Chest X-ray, PA view. Patient: 44 years old, sex F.
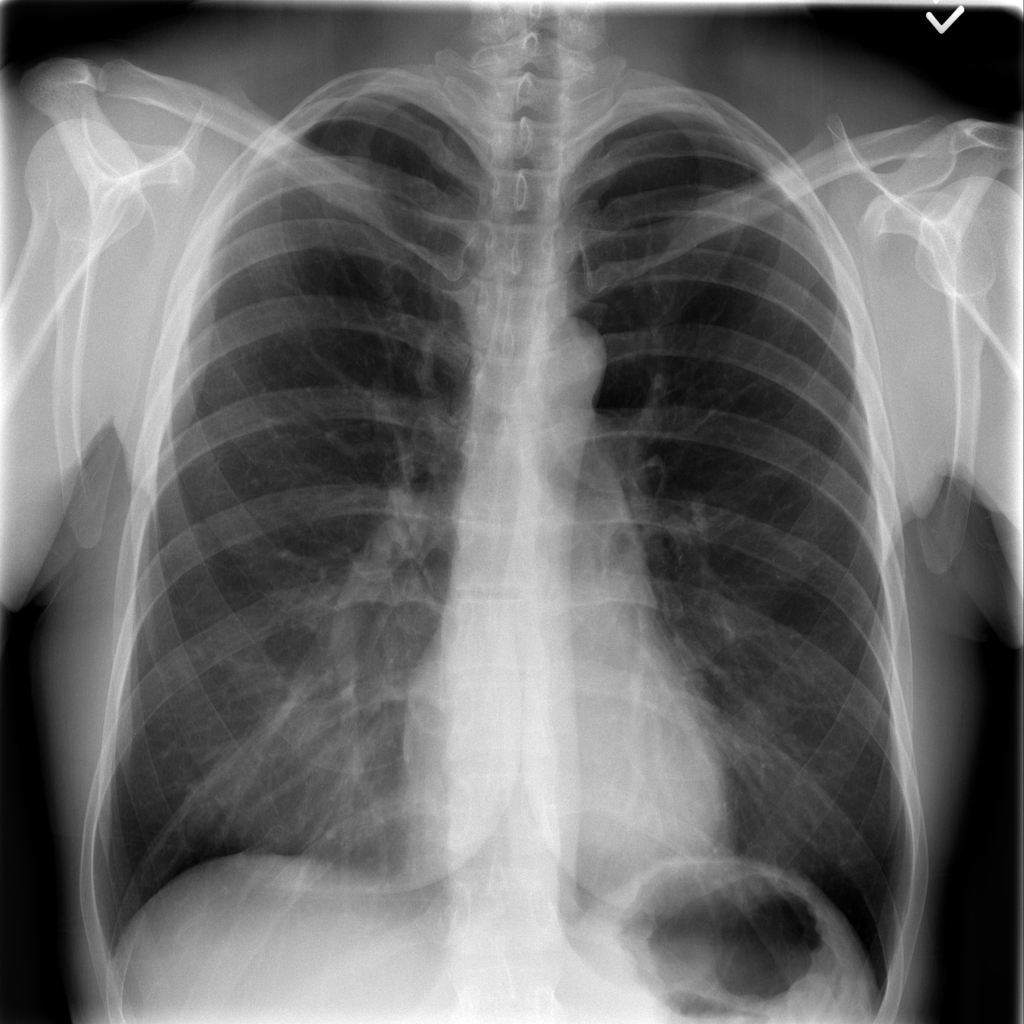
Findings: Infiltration